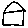
Label: house